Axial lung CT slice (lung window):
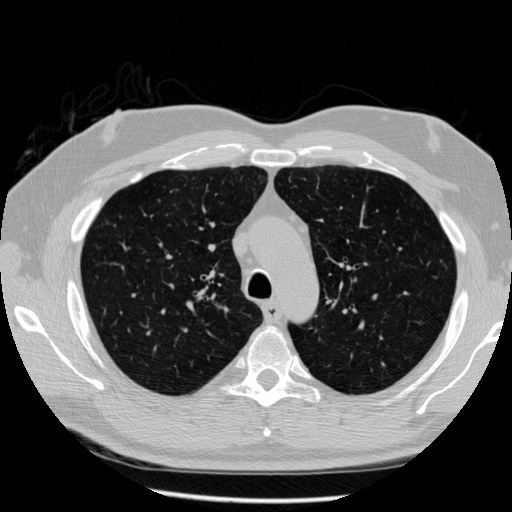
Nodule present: no